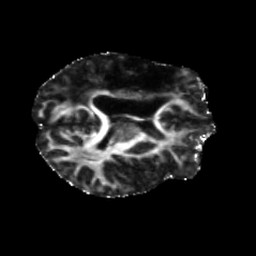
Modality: FA
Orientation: axial
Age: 46
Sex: male
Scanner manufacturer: siemens
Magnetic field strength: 3 T
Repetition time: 5.47 s
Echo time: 0.0854 s